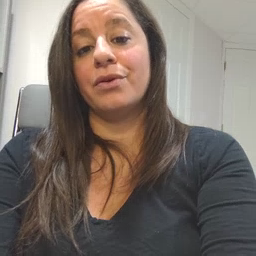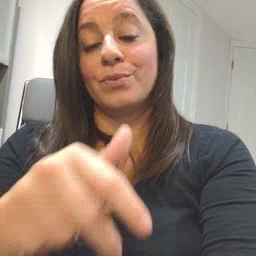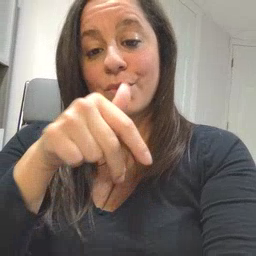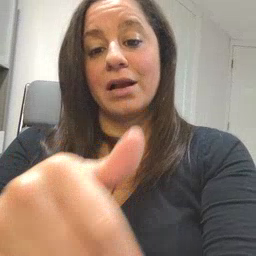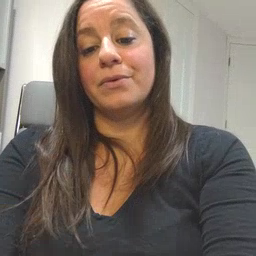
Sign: ride